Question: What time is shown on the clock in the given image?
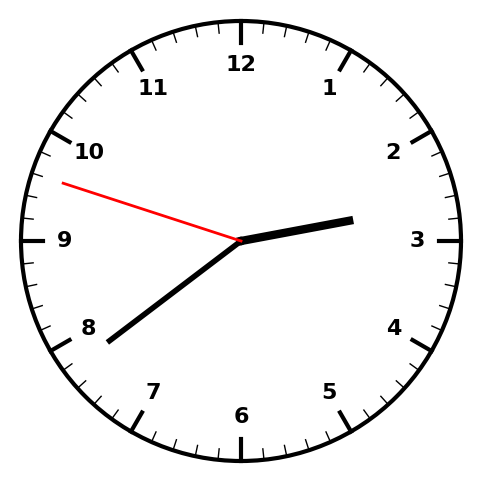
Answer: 02:38:48